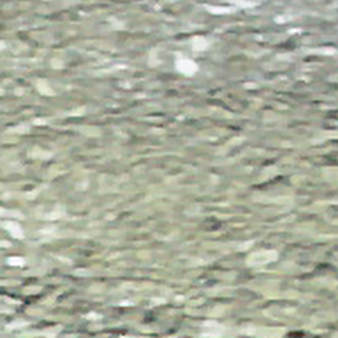
Label: other